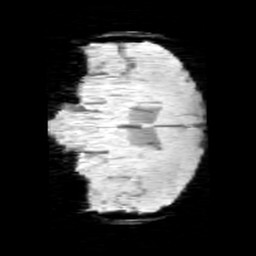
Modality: minIP
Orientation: coronal
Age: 11
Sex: male
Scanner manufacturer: siemens
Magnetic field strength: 3 T
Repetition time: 0.027 s
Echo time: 0.02 s